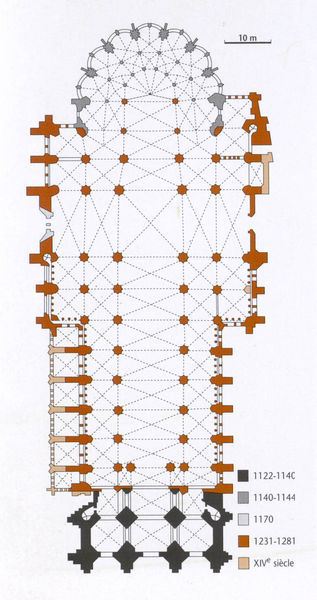
Titel: Saint Denis (Grundriß)
Standort: Saint Denis
Institution: Abteikirche
Schlagwörter: blau, weiß, gelb, ocker, braun, bunt, fenster, frankreich, grau, orange, paris, pfeiler, schwarz, skizze, stützen, säulen, zeichnung, gebäude, haus, rot, architektur, kirche, gotik, rund, turm, farbig, schiff, schiffe, schrift, bogen, fassade, datierung, abstrakt, farben, modern, farbe, grafik, graphik, linien, französisch, joche, kuppel, treppen, zahlen, ziffern, gerade, stufen, anbau, foto, punkte, umgang, gewölbe, kreuz, türme, dom, linie, rippen, groß, druck, punkt, entwurf, schema, hauptschiff, kapitelle, kathedrale, langhaus, portal, kirchenschiff, kreuzrippen, kreuzrippengewölbe, mittelschiff, amiens, bündelpfeiler, chartres, dreischiffig, gotisch, langschiff, querhaus, reims, seitenschiff, mittelalter, altarraum, apsis, chor, vorhof, plan, zeit, joch, epochen, geometrie, netz, bau, legende, basilika, riss, grundriss, kreuzgang, massstab, notre dame, bauplan, architekt, vorraum, narthex, gebaude, hallenkirche, kapellen, nartex, seitenschiffe, vierung, westfassade, umbau, längsschiff, querschiff, strebewerk, konchen, langbau, chorumgang, masstab, stützpfeiler, anbauten, fundamente, absis, meter, ausbau, baustufen, köln, doppelturmfassade, renovierung, mächtig, bauphasen, westhaus, jahreszahlen, kölner dom, saint denis, hochgotik, umgangschor, verändert, abstract, ile de france, rundchor, apside, bauabschnitte, bauzeiten, traveen, radialabschluss, seitenapsis, baldachinsystem, bauzeit, chorgang, chronologie, kathedralgotik, kranzkapelle, schemat, st.denis, longitudinal, kathedral, langhau, 10, schrittweise, maiestätisch, 7/14 chor, saalbau, kathedarale, #pfeiler, veränderungen, erweiterungen, dreischififg, ndriss, langhaus#